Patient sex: M
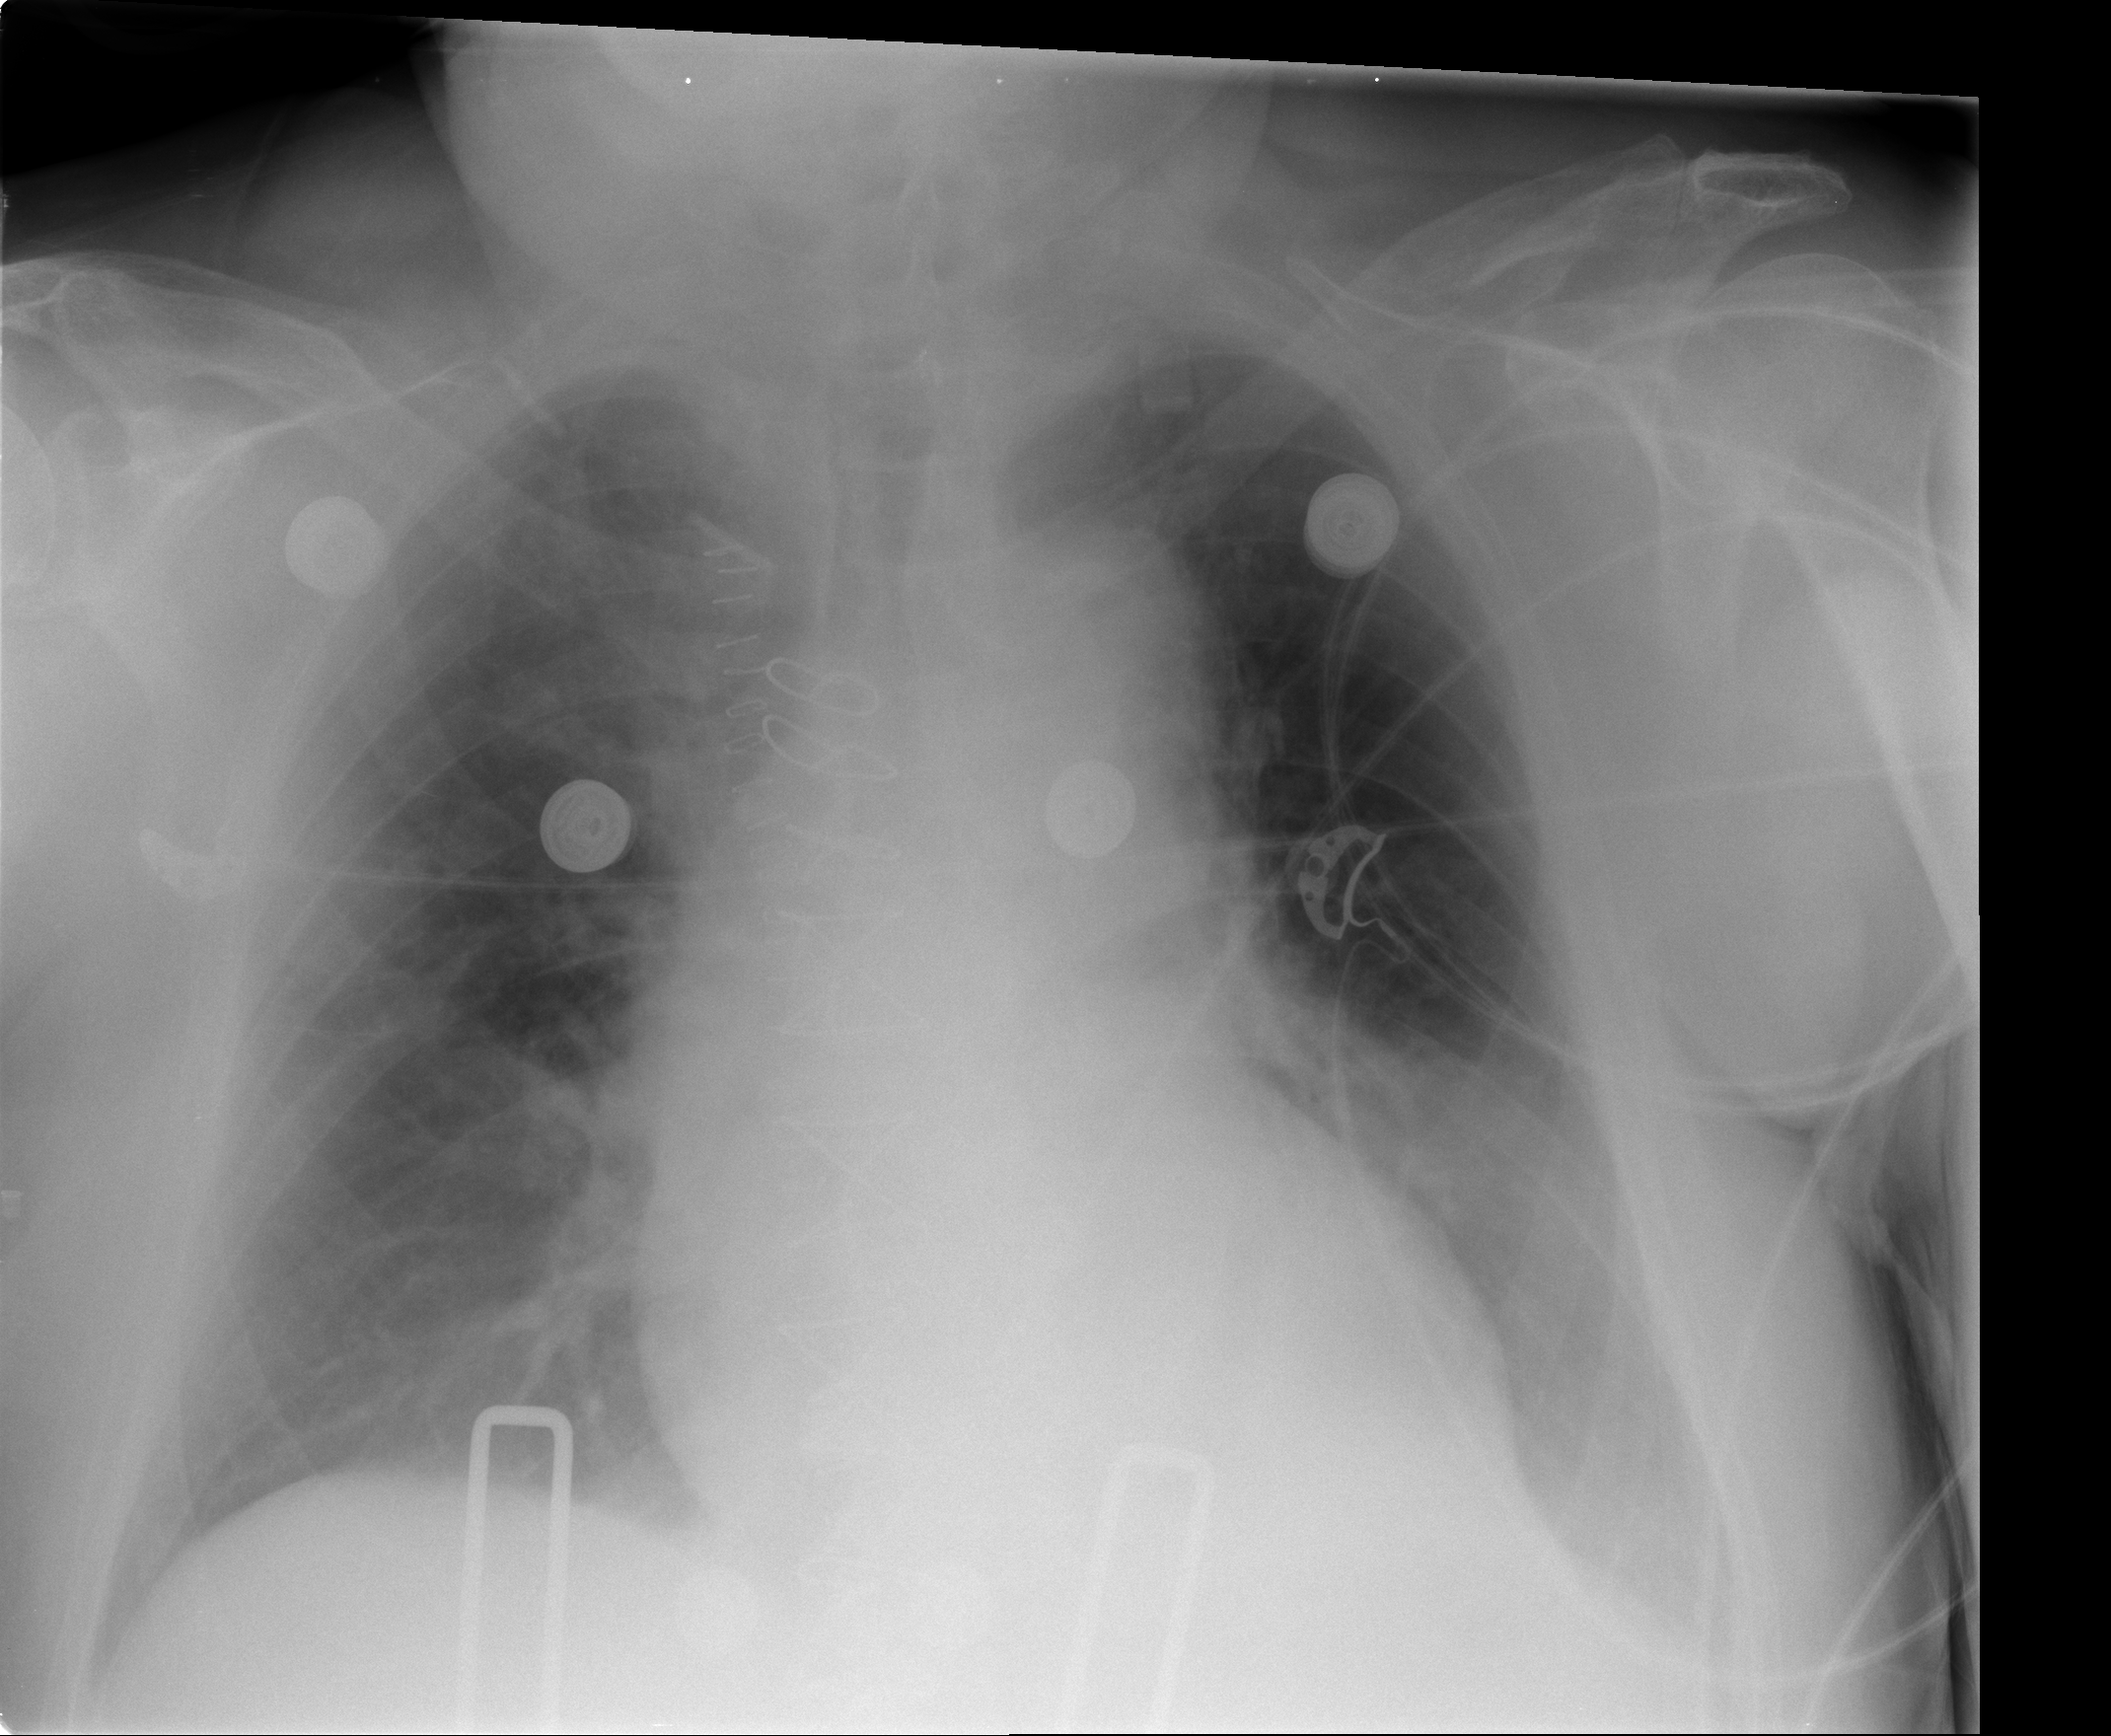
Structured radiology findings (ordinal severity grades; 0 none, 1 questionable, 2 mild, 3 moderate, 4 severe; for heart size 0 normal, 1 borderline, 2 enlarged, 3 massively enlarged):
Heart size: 2
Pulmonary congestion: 0
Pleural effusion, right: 1
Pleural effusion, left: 2
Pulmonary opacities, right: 0
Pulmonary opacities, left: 0
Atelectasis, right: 1
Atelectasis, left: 2